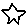
Label: star